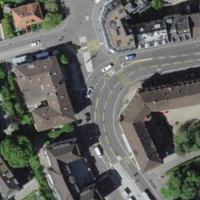
EUNIS habitat code: 54
Species observed at this site:
Carpinus betulus
Larus michahellis